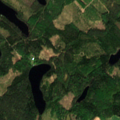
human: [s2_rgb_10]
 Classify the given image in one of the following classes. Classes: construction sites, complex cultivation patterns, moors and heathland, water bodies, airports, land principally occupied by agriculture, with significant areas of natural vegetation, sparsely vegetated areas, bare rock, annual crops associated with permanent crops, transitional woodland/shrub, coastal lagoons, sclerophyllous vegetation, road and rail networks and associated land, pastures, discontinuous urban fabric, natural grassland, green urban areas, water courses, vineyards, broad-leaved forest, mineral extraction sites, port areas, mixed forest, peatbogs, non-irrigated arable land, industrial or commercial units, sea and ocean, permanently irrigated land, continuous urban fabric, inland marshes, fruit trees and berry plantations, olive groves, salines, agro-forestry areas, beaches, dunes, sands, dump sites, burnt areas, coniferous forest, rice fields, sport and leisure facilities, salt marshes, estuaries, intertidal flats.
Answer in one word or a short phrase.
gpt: land principally occupied by agriculture, with significant areas of natural vegetation, coniferous forest, mixed forest, transitional woodland/shrub, water bodies